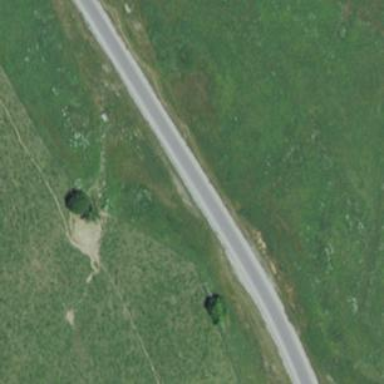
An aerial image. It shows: Motorroad with trunk link.